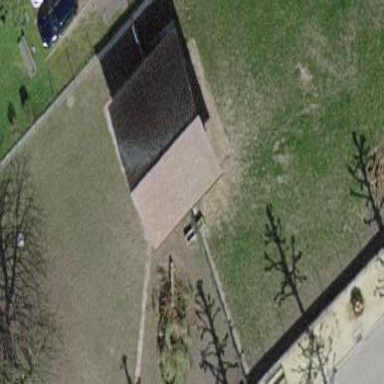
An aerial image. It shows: Cabin.